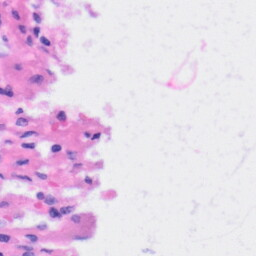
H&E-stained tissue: Liver